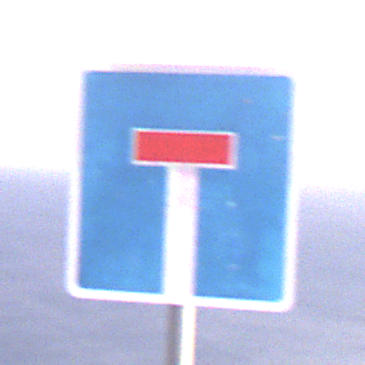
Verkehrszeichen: Sackgasse
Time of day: Dawn
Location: Outdoor (RoadRail)
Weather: Clear
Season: NotSpecified
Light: Natural